Field crop: tomato
Growth stage: 2
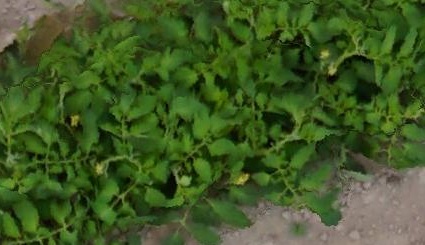
Species: tomato